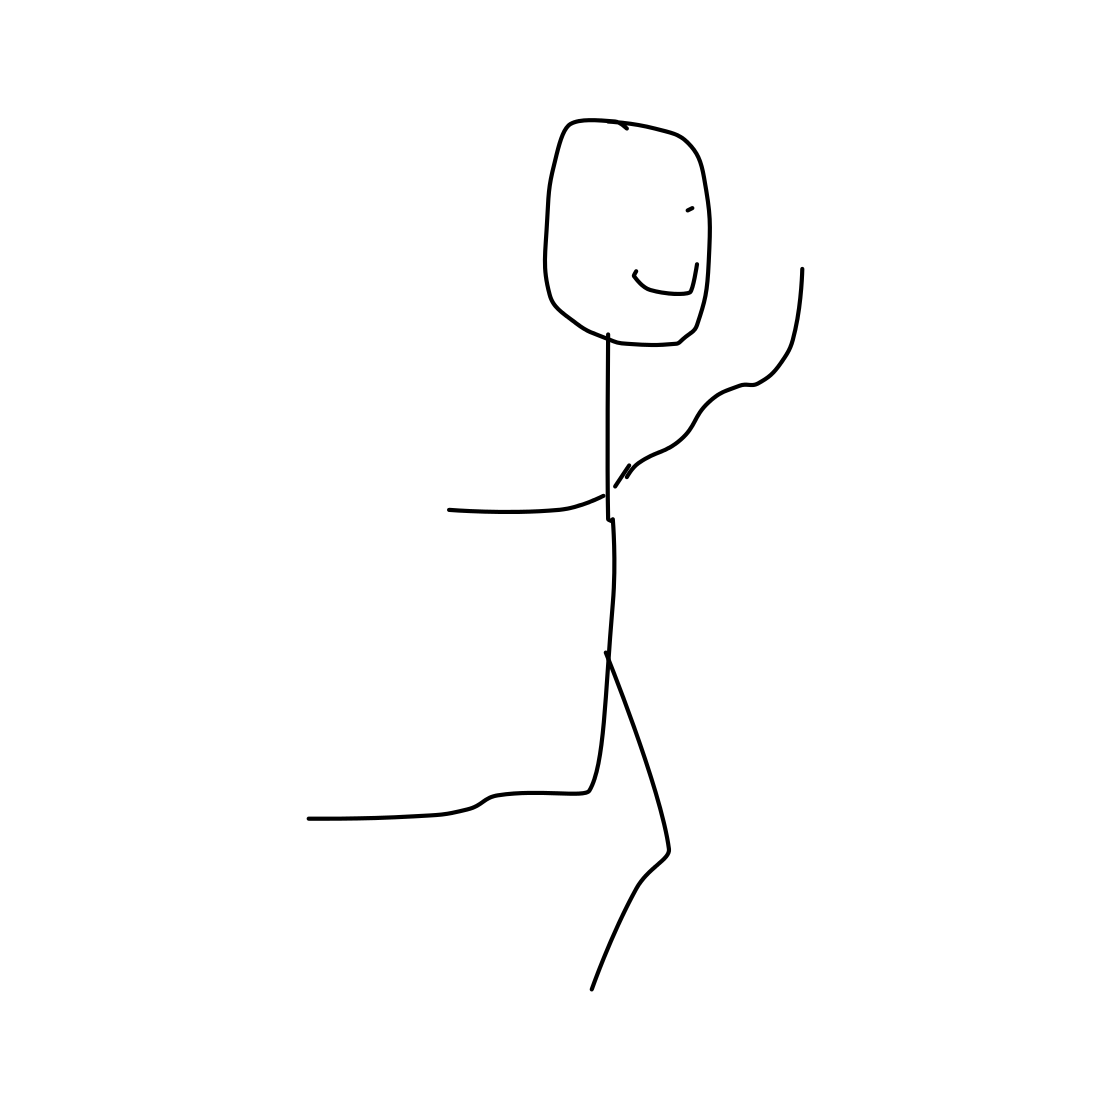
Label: person walking